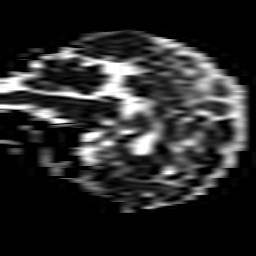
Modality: ADC
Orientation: sagittal
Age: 53
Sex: female
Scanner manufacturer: philips
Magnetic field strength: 3 T
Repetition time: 4.426 s
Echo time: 0.07332 s